Interaction volume radius: 10 \u00c5
Interaction volume height: 25 \u00c5
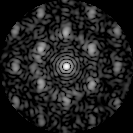
Disorder parameter: 0.5862